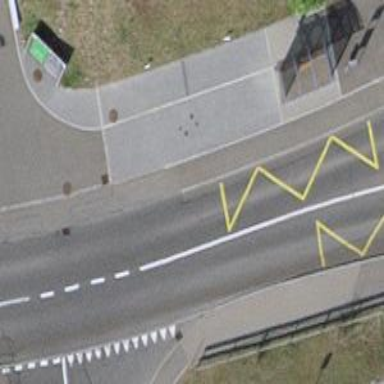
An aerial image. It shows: Bus stop equipped with public transport stop position.